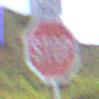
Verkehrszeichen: Stop
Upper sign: RichtungsangabeDurchPfeile9
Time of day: MorningAfternoon
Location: Outdoor (RoadRail)
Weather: PartlyCloudy
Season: NotSpecified
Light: Natural